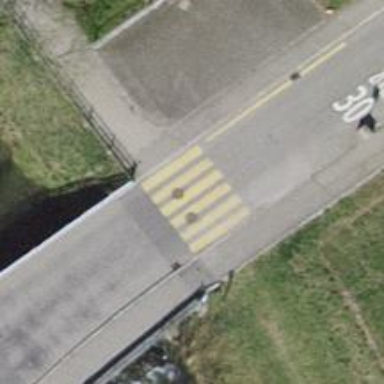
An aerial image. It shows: Zebra crossing on the road.